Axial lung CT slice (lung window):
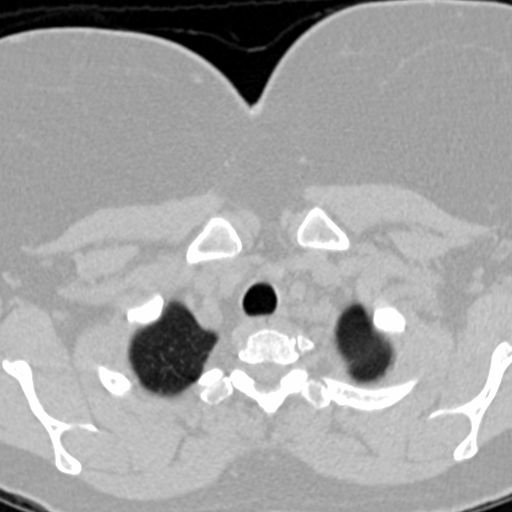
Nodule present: no